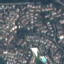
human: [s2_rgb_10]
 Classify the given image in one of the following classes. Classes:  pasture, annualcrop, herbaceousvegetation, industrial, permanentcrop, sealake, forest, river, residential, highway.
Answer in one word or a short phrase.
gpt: Residential